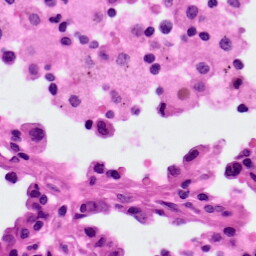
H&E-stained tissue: Lung